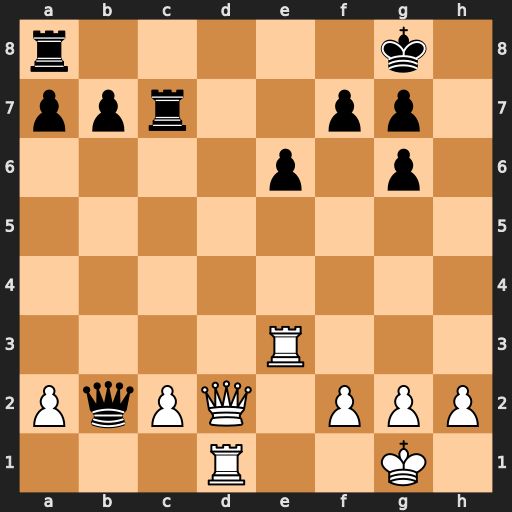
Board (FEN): r5k1/ppr2pp1/4p1p1/8/8/4R3/PqPQ1PPP/3R2K1
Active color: w
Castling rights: -
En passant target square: -
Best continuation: Qd8+ Rxd8 Rxd8+ Kh7 Rh3#